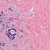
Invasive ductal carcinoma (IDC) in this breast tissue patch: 0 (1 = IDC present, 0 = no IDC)